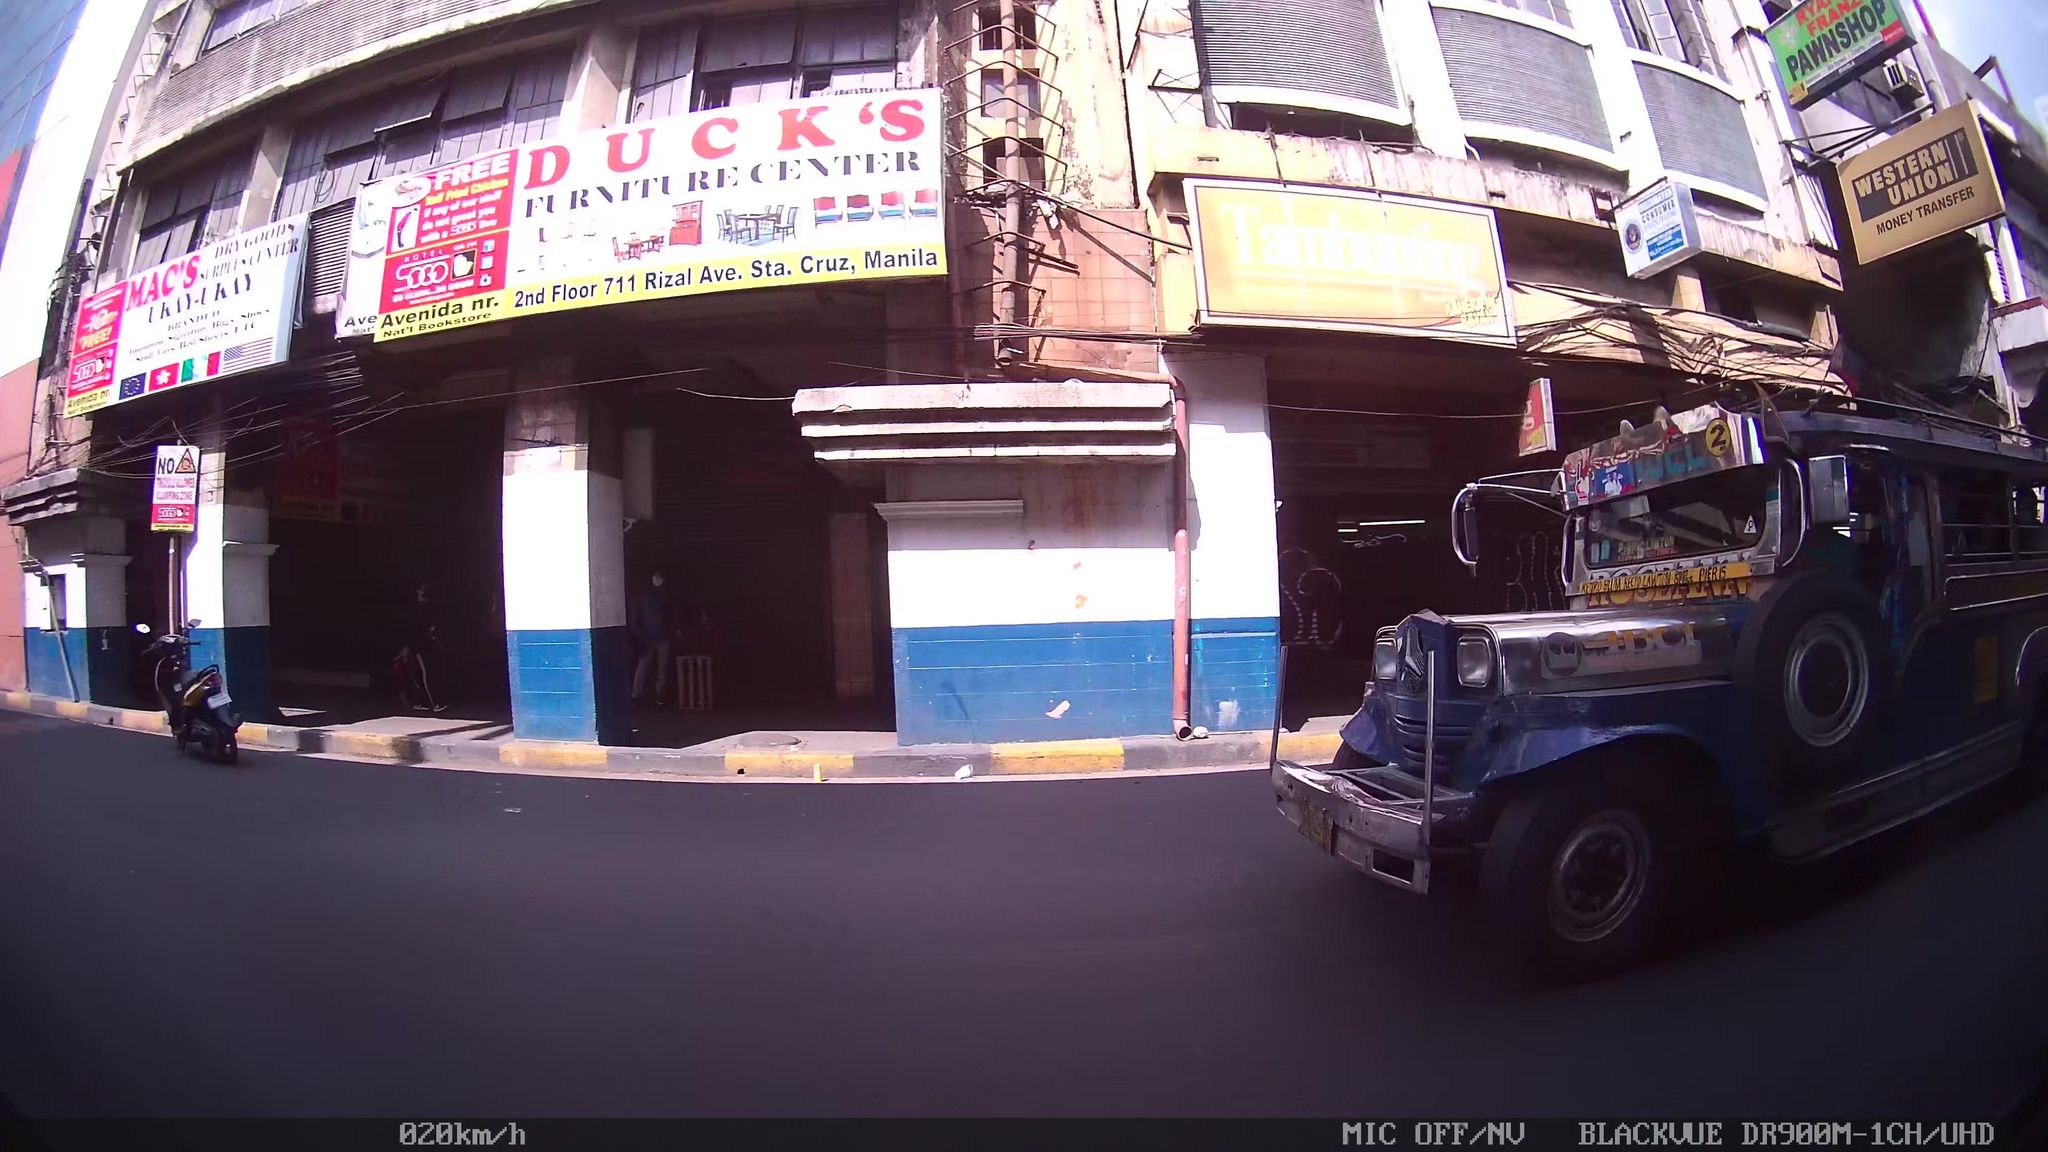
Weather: clear
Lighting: day
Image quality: good
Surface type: driving surface
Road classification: primary
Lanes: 3
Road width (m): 13.2, 9.9, 16.5
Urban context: urban centre
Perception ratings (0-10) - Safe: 1.08, Lively: 6.66, Beautiful: 4.34, Boring: 4.51, Depressing: 7.48, Wealthy: 1.93